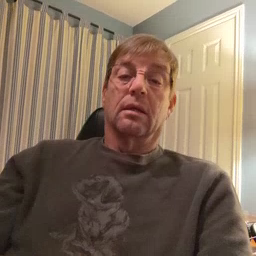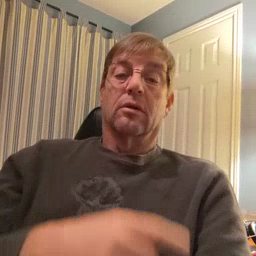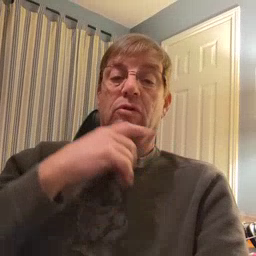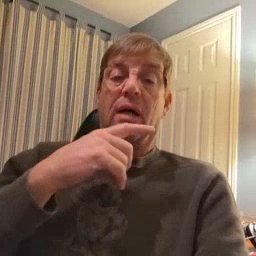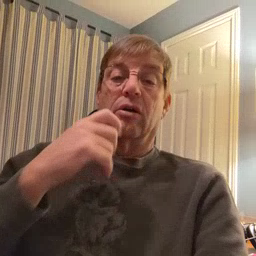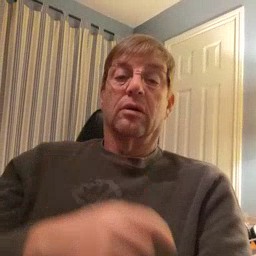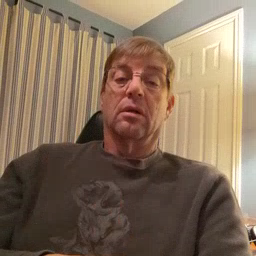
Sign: dryer